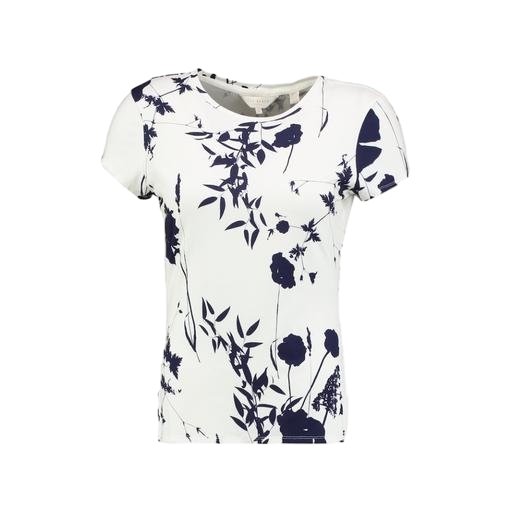
white floral graphic t-shirt, white floral graphic t-shirt only macy, multicolor floral-print t-shirt only macy, white background